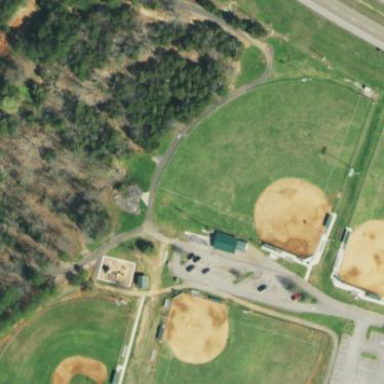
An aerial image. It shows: Softball pitch for leisure and sport activities.